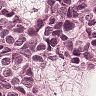
Metastatic tissue present: yes